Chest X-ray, AP view. Patient: 56 years old, sex M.
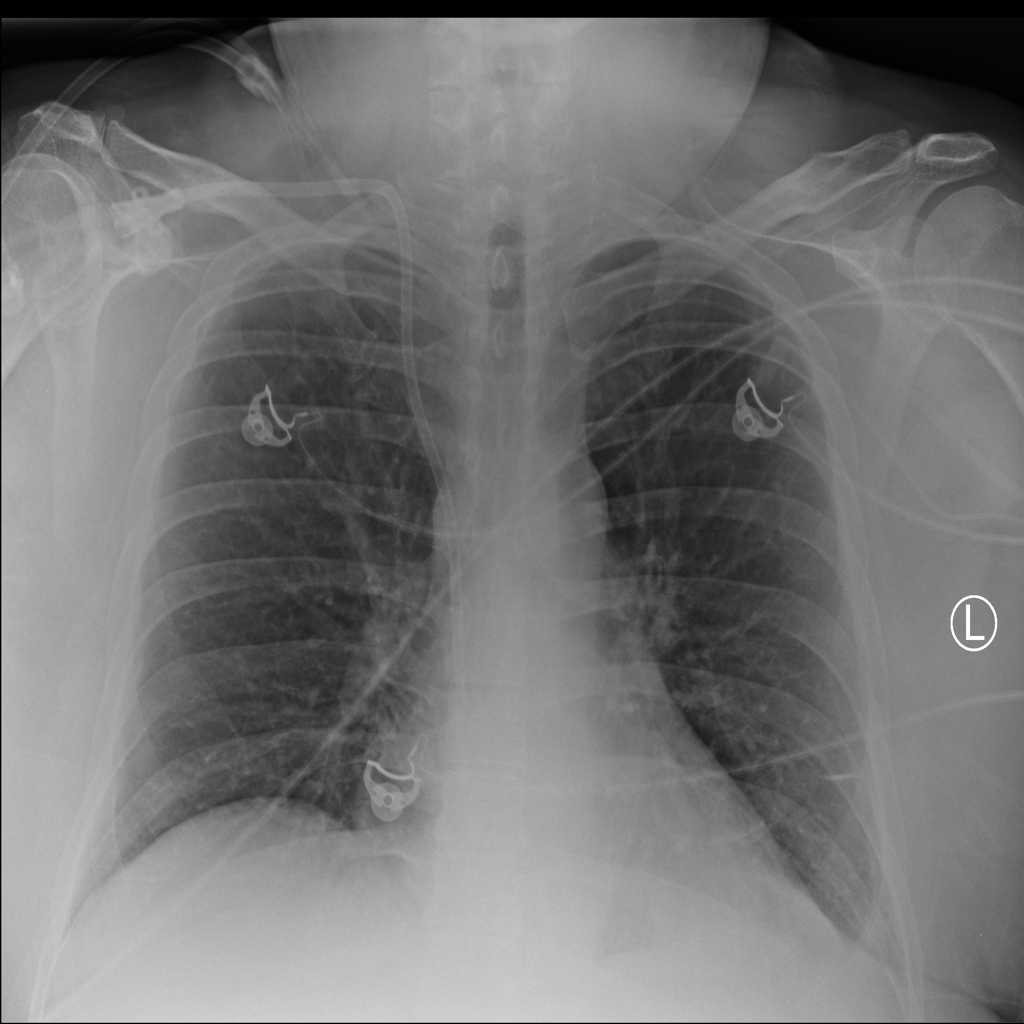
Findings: No Finding